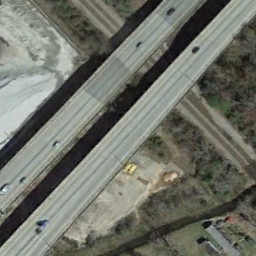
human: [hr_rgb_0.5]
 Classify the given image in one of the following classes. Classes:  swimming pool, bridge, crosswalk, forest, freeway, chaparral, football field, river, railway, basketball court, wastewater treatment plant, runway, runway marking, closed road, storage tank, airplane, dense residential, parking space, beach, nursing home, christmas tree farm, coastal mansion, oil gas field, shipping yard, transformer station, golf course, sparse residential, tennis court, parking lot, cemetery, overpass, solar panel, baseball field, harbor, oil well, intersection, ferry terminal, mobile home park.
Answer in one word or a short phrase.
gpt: overpass